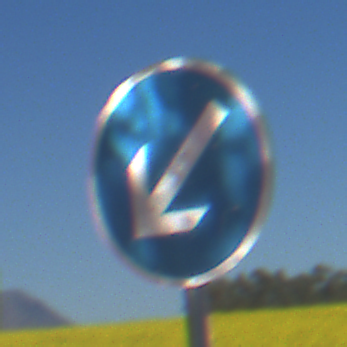
Verkehrszeichen: VorgeschriebeneVorbeifahrtLinks
Umgebung: Outdoor, RoadRail
Tageszeit: MorningAfternoon
Wetter: Clear
Licht: Natural
Jahreszeit: NotSpecified
Kontrast: HighContrast